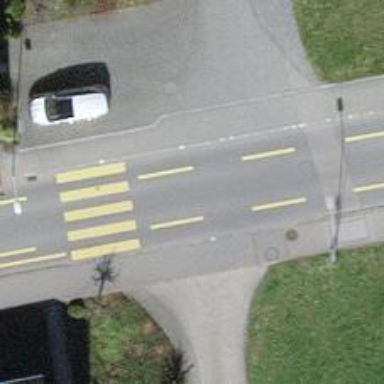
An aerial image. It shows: Tertiary road with designated cycle lane and separate sidewalks on both sides.